Question: Consider the following minimal working example:
'''
module lib
type FG_t
real,allocatable::g(:)
contains
procedure,private::FG_Assign
generic::assignment(=)=>FG_Assign
end type
interface operator(-)
procedure FG_Sub
end interface
contains
elemental subroutine FG_Assign(this,that)
class(FG_t),intent(inout)::this
class(FG_t),intent(in)::that
this%g=that%g
end
elemental type(FG_t) function FG_Sub(this,that)
class(FG_t),intent(in)::this
real,intent(in)::that
FG_Sub=FG_t(this%g-that)
end
end
program prog
use lib
type(FG_t)::arr(1000),arr_(SIZE(arr))
do i=1,SIZE(arr)
allocate(arr(i)%g(10))
end do
do i=1,100000
arr_=arr-1.
end do
end
'''
When running the executable generated from the code with ifx (2022.2.1), ifort (2021.7.1), nvfortran (22.9), or nagfor (7.1), memory fills rapidly (which can lead to your PC crashing in the case of a higher number of iterations). Memory vs time:

Using gfortran (11.1.0) or replacing 'elemental' before 'FG_assign' with 'pure' fixes the problem for my version of Intel compiler (but not for the Nvidia and NAG compilers). However, the 'elemental' keyword is used for assignment in a similar context in the code of Fortran stdlib.
Intel VTune Profiler shows that most of the memory is allocated in the line 'this%g=that%g' after 'FG_Sub' is called in the line 'arr_=arr-1.'.
What is the reason for this compiler-dependent problem, and is there a way to avoid it?
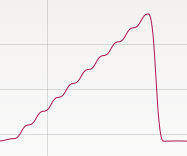
Answer: It appears to be a compiler bug. Intel, Nvidia, and NAG responded and filed bug reports for this issue. Their IDs are CMPLRLLVM-44748 (Intel) and TPR #33180 (Nvidia).
This issue can be avoided by removing the 'elemental' keyword before 'FG_Assign' or by iterating over the elements of arrays (so that the elemental property of 'FG_Assign' won't be used). For the second solution 'arr_=arr-1.' should be replaced with
'''
do k=1,SIZE(arr)
arr_(k)=arr(k)-1.
end do
'''